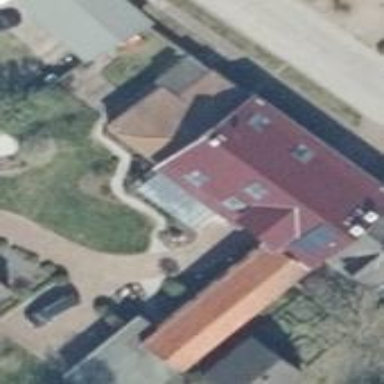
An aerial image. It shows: Residential building with gabled roof.